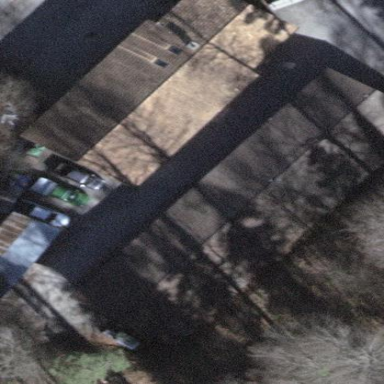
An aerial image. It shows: Shed.